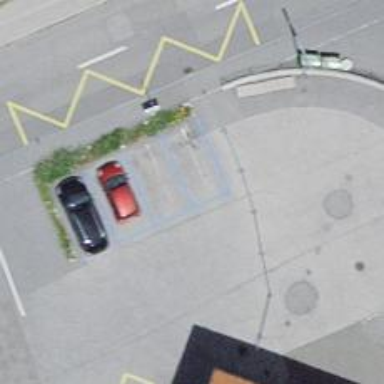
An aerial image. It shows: Bicycle rental facility.